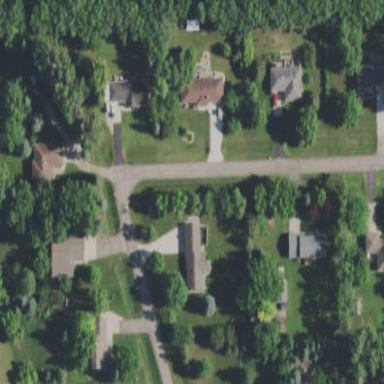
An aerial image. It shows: Neighborhood.